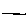
Label: line